Question: I want to change the border color of a table within my HTML email to another color but when I run my code through the HTML Validation it doesn't seem to like (bordercolor="#9cbdcc")
I've added an image below so you can see the error I get.
The main reason I'm asking this is that I'm now sending a lot of HTML emails to a lot of people and generally go for 100% validation to ensure there are minimal problems across all the email clients so it would be handy to know is this is a no no or if its okay.
Thanks in advance for any responses.

Decided to us the method below, the ticked answer would also work:
HTML
'''
<table cellspacing="2" cellpadding="0" border="0" bgcolor="#000000">
<tr>
<td width="200" height="30" bgcolor="#FF0000">
TEST
</td>
<td width="200" height="30" bgcolor="#FF0000">
TEST
</td>
</tr>
</table>
'''
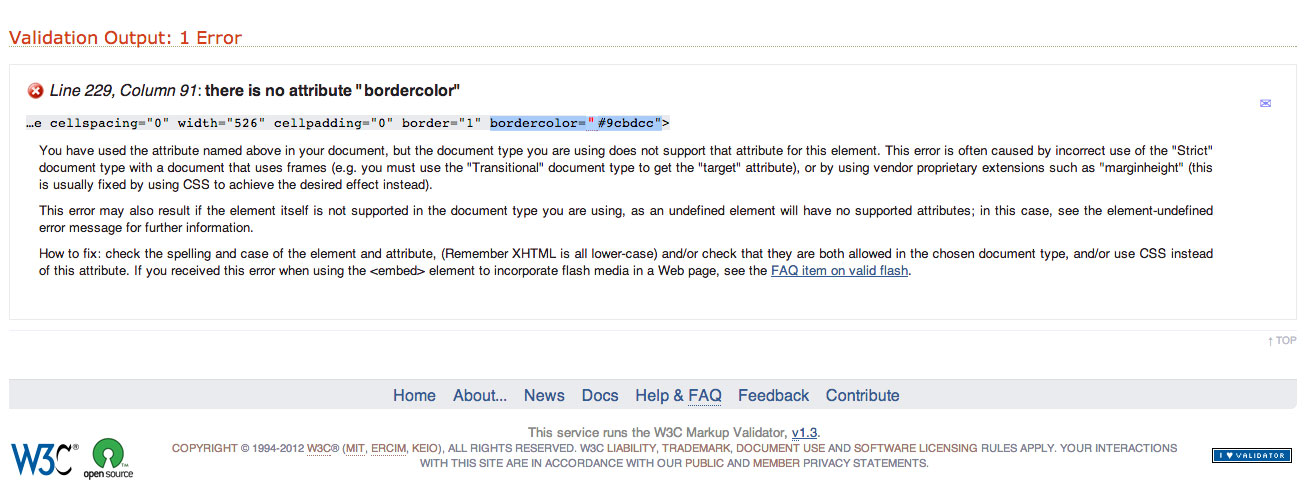
Answer: How about using inline styles or a stylesheet?
'''
<table style="border-color:#9cbdcc;">
'''
or
'''
<table style="border: 1px solid #9cbdcc;">
'''
They work perfectly in emails in all the clients.